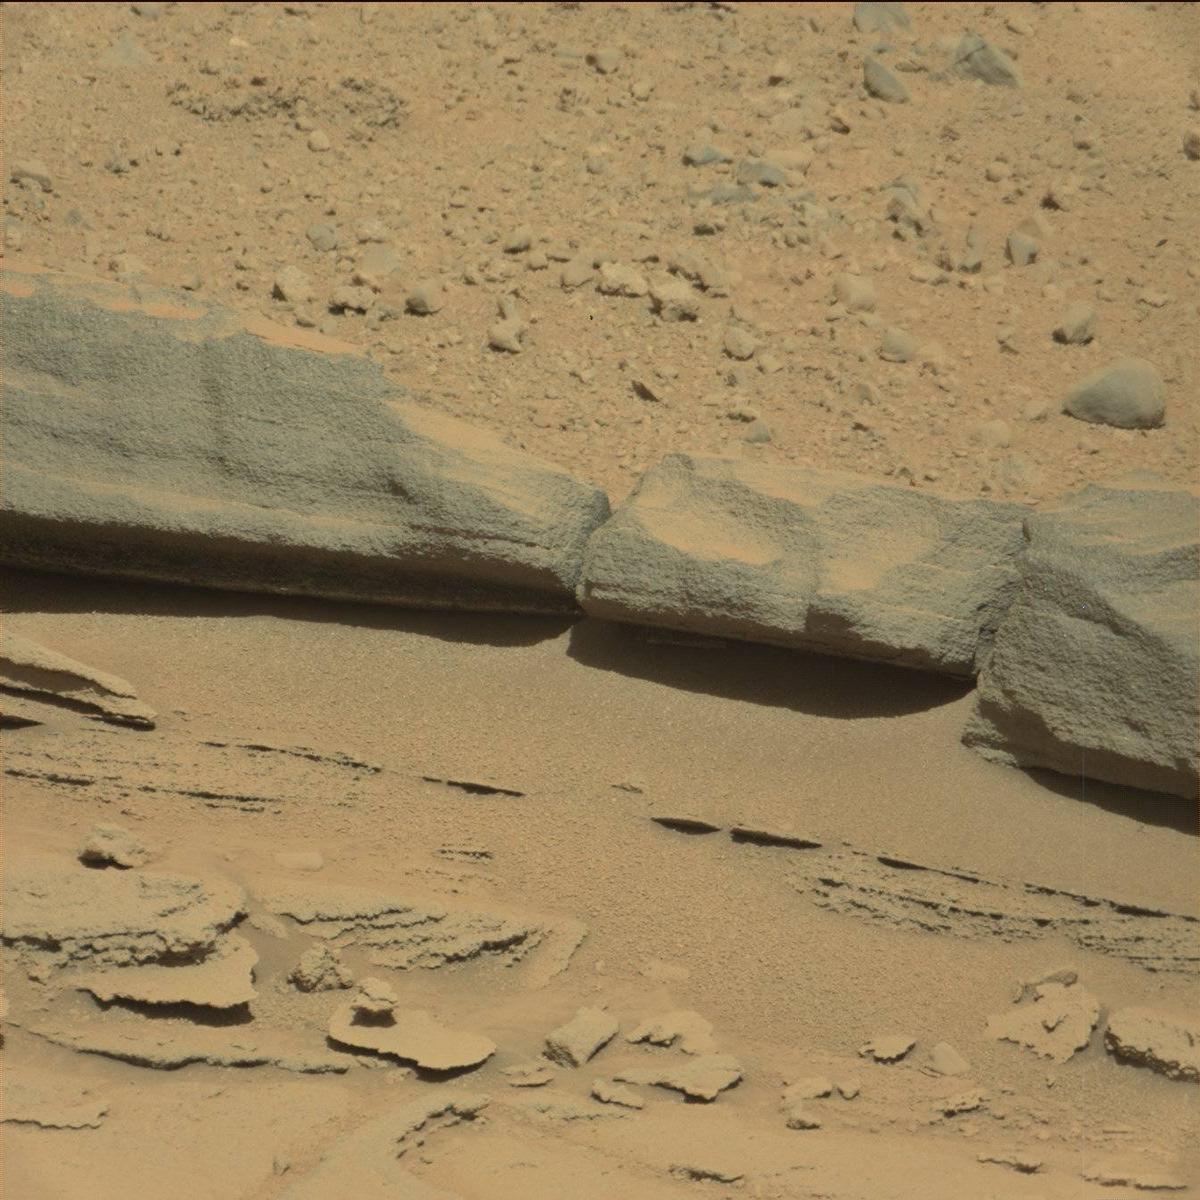
Terrain classes present: Bedrock, Rock, Sand / Soil